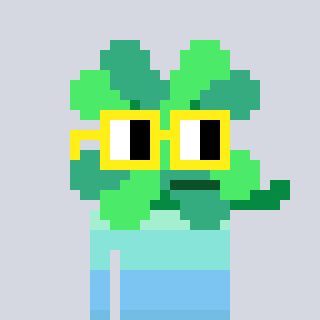
a pixel art character with square yellow glasses, a clover-shaped head and a rust-colored body on a cool background